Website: macys
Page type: billing-address
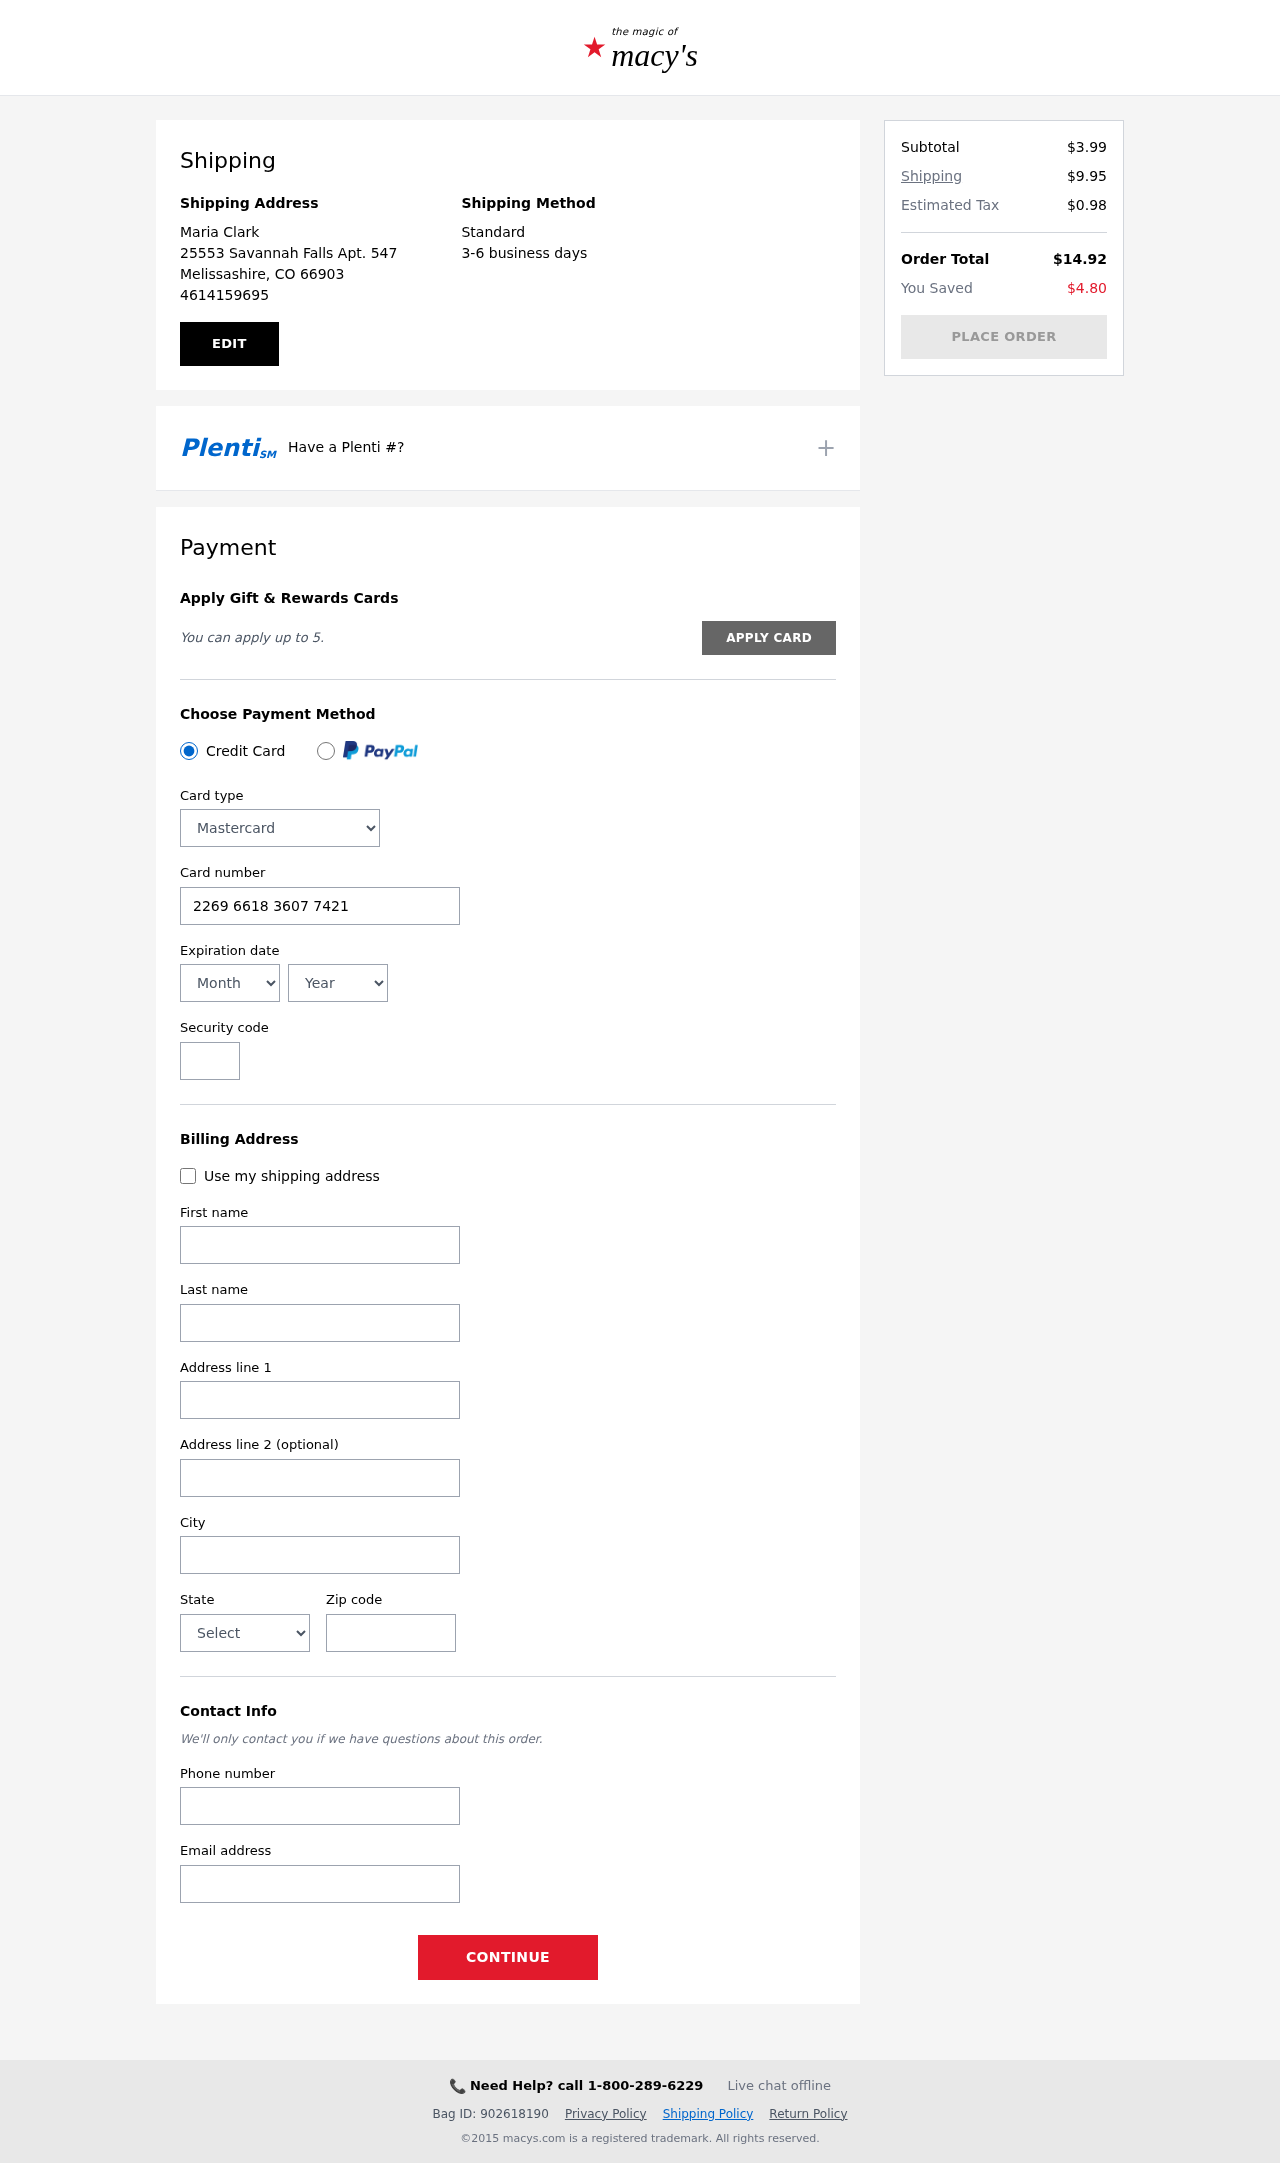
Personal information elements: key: PII_CARD_CVV
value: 862
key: PII_CARD_EXPIRY_MONTH
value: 11
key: PII_CARD_EXPIRY_YEAR
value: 26
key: PII_CARD_NUMBER
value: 2269 6618 3607 7421
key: PII_CARD_TYPE
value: Mastercard
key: PII_CITY
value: Melissashire
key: PII_CITY_STATE_ZIP
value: Melissashire, CO 66903
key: PII_EMAIL
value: mariaclark@yahoo.com
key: PII_FIRSTNAME
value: Maria
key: PII_FULLNAME
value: Maria Clark
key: PII_LASTNAME
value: Clark
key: PII_PHONE
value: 4614159695
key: PII_POSTCODE
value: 66903
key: PII_STATE
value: Colorado
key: PII_STREET
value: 25553 Savannah Falls Apt. 547
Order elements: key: ORDER_SUBTOTAL
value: $3.99
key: ORDER_SHIPPING_COST
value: $9.95
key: ORDER_TAX
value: $0.98
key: ORDER_TOTAL
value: $14.92
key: ORDER_SAVINGS
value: $4.80